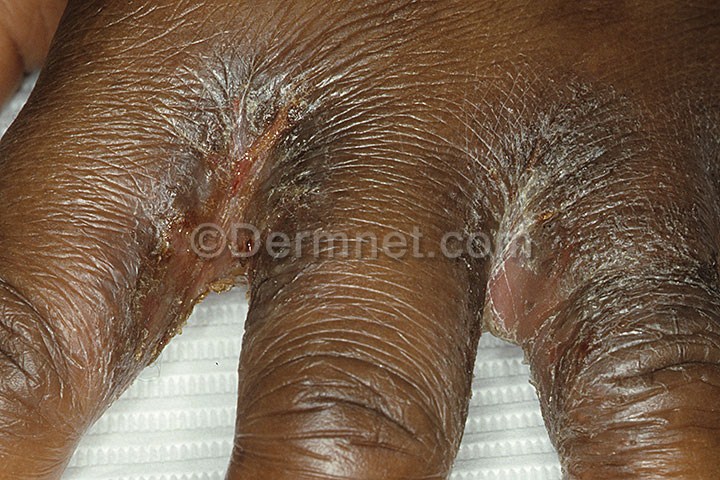
Disease: Tinea Ringworm Candidiasis and other Fungal Infections